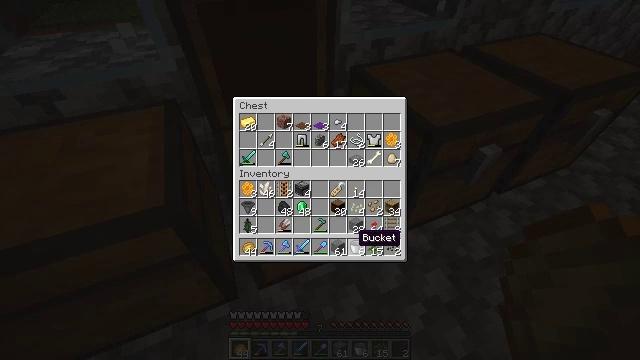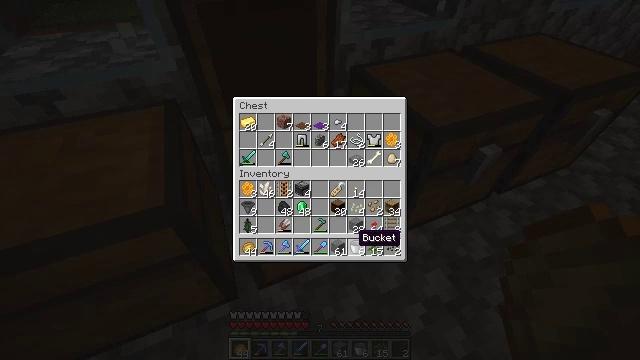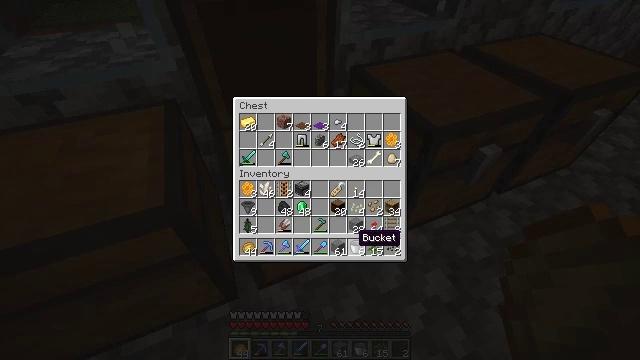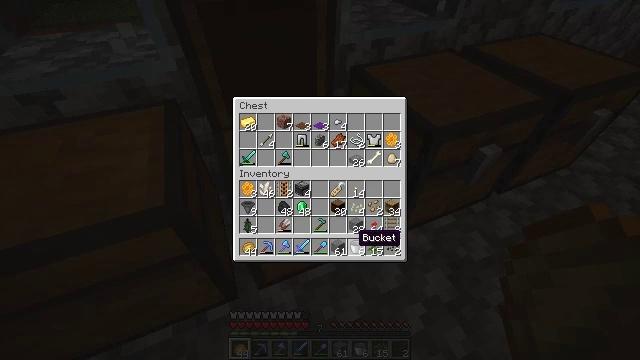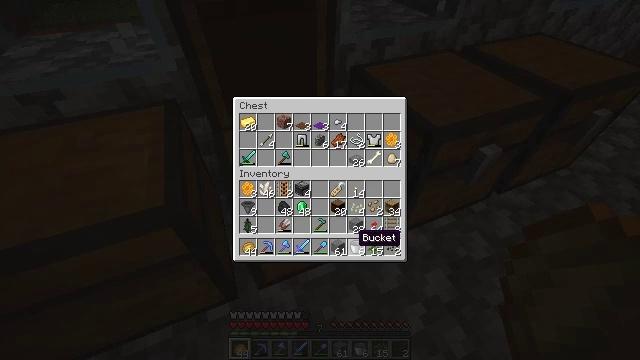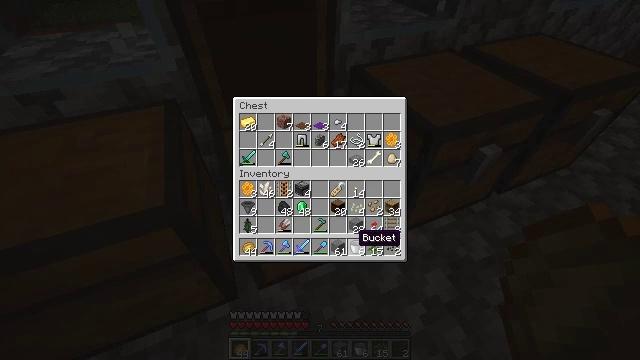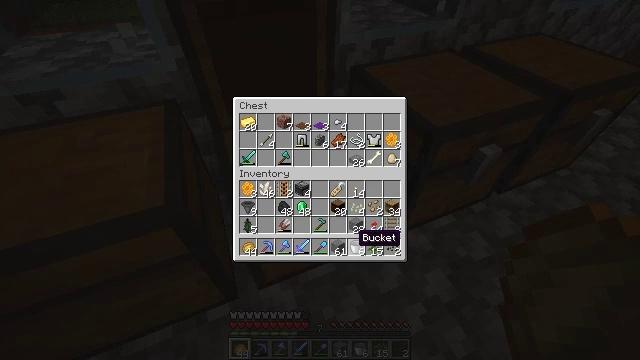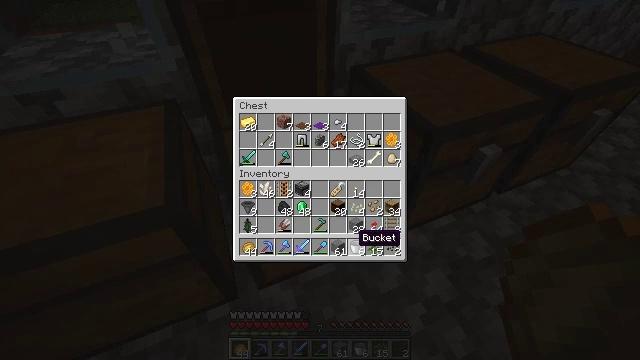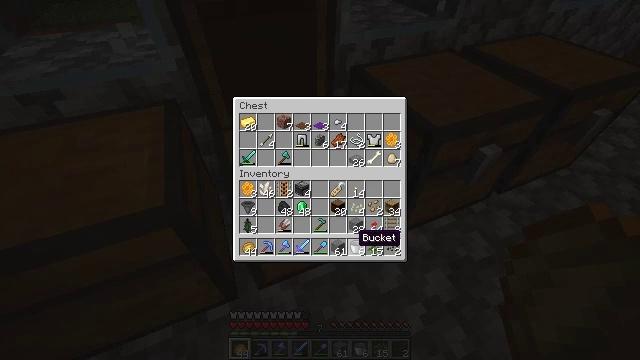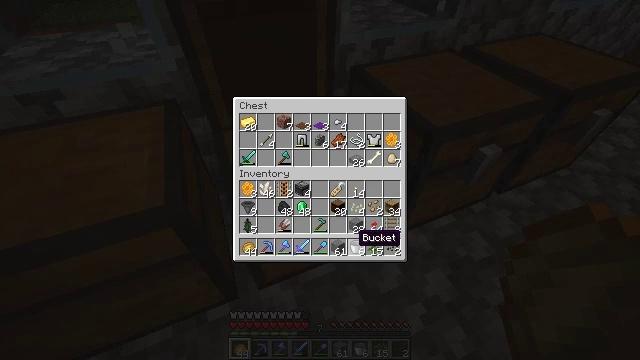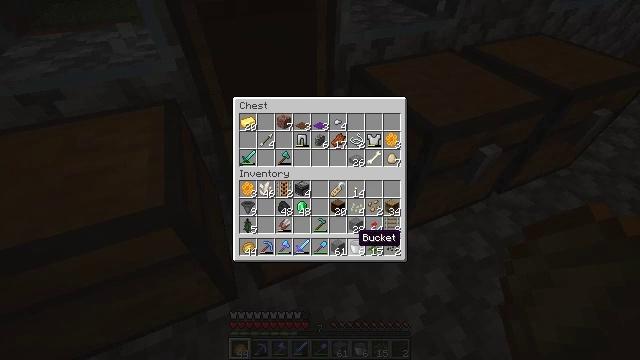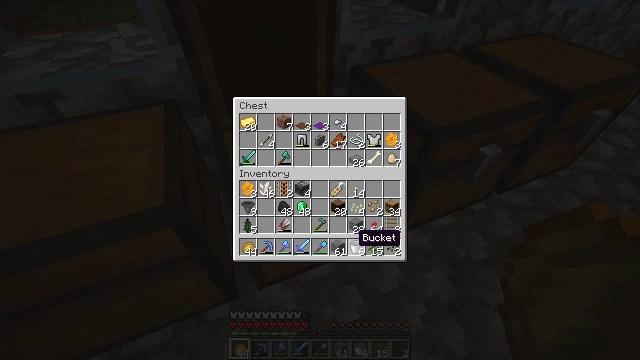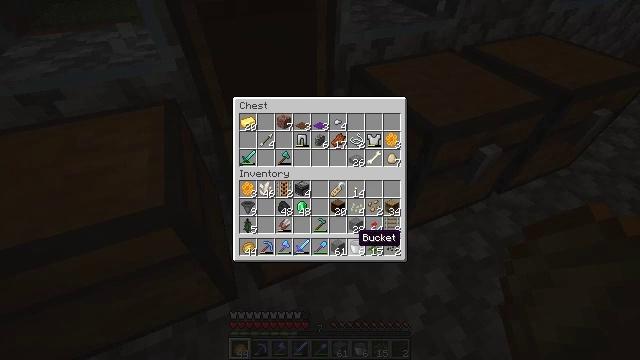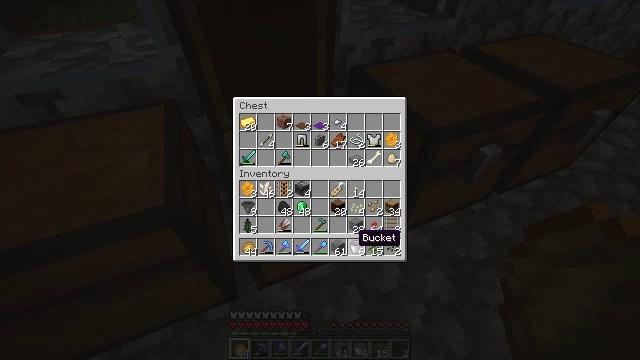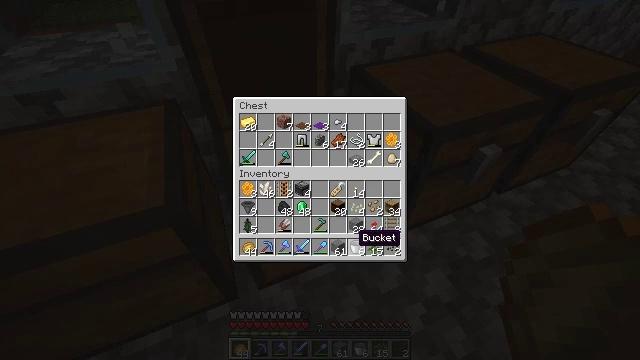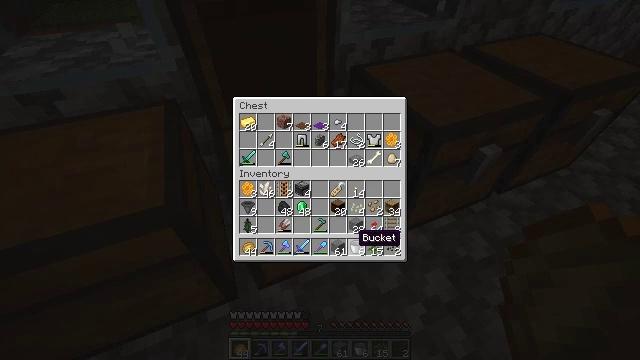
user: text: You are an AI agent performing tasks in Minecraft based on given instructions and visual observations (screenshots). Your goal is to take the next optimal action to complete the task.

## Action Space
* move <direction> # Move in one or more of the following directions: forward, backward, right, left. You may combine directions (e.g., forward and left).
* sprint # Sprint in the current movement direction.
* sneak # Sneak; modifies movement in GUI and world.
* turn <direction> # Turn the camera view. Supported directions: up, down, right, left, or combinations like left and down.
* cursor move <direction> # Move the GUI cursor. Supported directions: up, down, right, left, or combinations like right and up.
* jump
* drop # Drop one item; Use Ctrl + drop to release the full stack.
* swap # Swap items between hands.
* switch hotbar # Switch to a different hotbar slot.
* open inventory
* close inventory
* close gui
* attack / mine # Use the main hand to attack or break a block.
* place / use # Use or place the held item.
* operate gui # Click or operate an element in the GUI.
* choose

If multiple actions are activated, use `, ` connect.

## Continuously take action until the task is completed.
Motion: motion action
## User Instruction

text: Retrieve the brewing stand by breaking it.
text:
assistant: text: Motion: no_op
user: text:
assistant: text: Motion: no_op
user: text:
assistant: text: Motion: no_op
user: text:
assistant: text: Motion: no_op
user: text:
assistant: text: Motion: no_op
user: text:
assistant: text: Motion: no_op
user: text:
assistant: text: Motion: no_op
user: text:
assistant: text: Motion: no_op
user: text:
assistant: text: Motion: no_op
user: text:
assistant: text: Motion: no_op
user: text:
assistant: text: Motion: no_op
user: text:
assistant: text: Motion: no_op
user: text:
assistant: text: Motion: no_op
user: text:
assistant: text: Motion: no_op
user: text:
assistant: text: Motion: no_op
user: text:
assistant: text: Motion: no_op
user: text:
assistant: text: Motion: no_op
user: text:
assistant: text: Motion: no_op
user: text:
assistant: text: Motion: no_op
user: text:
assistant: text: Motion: no_op
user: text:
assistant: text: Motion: no_op
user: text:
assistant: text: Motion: no_op
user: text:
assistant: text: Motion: no_op
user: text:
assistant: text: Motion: no_op
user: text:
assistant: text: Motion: no_op
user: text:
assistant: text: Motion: no_op
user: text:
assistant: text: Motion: no_op
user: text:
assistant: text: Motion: no_op
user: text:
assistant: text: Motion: no_op
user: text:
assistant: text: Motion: no_op